高二 · 组合数学
【山东省、湖北省部分重点中学 2018 届高三第二次 (12 月) 联考】已知从 1 开始的连续奇数蛇形排列形成宝塔形数表, 第一行为 1 , 第二行为 3,5 , 第三行为 $7,9,11$, 第四行为 $13,15,17$, 19, 如图所示, 在宝塔形数表中位于第 $i$ 行, 第 $j$ 列的数记为 $a_{i, j}$, 比如 $a_{3,2}=9, a_{4,2}=15, a_{5,4}=23$,若 $a_{i, j}=2017$, 则 $i+j=(\quad)$

......
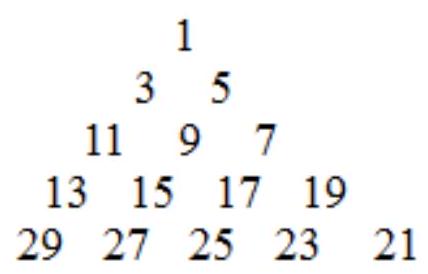
A. 64
B. 65
C. 71
D. 72
答案: D
解析: 奇数数列 $a_{n}=2 n-1=2017 \Rightarrow n=1009$, 即 2017 为底 1009 个奇数. 学科\&网按照蛇形排列, 第 1 行到第 $\mathrm{i}$ 行末共有 $1+2+\cdots+i=\frac{i(1+i)}{2}$ 个奇数,则。第 1 行到第 44 行末共有 990 个奇数; 第 1 行到第 45 行末共有 1035 个奇数; 则 2017 位于第 45 行; 而第 45 行是从右到左依次递增,且共有 45 个奇数; 故 2017 位于第 45 行, 从右到左第 19 列, 则 $i=45, j=27 \Rightarrow i+j=72$, 故选 D.